Question: This is my HTML code:
'''
<body>
<div class="proba">
<div class="proba1">
</div>
</div>
</body>
'''
And this is my CSS code:
'''
body {
background: #acacac;
}
.proba1 {
background: url(http://ljuska.na.rs/fedge2.png) repeat-x;
height: 100px;
}
.proba {
background: black;
}
'''
<URL>
Everything works fine on a PC. But on a mobile (Android Google Chrome) there is a line like a border but it's not a border.

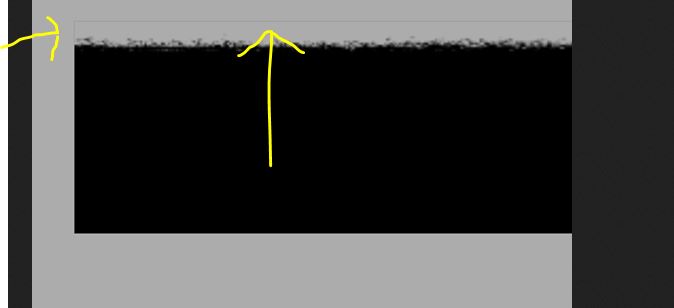
Answer: That is an unfortunate artifact of anti-aliasing. Notice that there are some zoom levels in which the line does not appear. A workaround is to add 'webkit-backface-visibility: hidden' to '.proba'.
<URL>